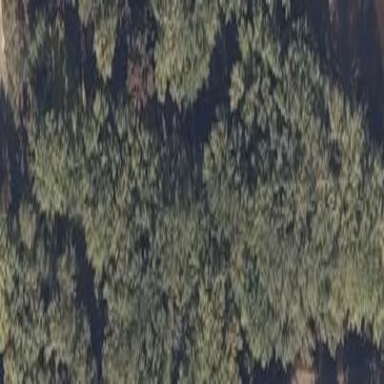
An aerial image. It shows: Serene woodland landscape.